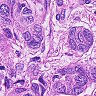
Metastatic tissue present: yes